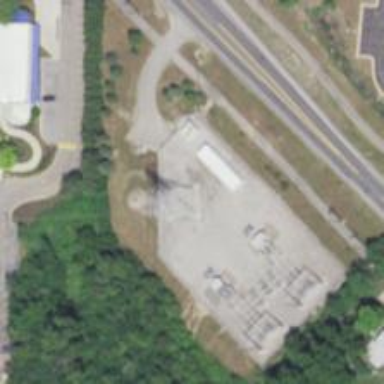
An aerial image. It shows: Lattice structure tower used for power distribution.